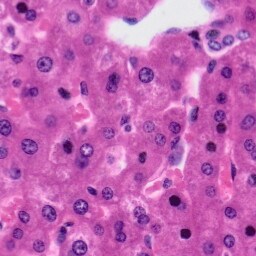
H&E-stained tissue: Liver